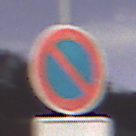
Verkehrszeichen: EingeschraenktesHalteverbot
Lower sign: ZeitangabenMitBeschraenkungAufWochentage8
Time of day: Night
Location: Outdoor (Suburban)
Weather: PartlyCloudy
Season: NotSpecified
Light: Artificial